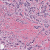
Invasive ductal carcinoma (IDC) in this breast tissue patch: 1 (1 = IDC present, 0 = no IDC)